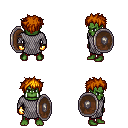
a pixel art fantasy rpg character, male body template, orc, green skin, chain mail, red pants, dark blonde bedhead hairstyle, gold gloves, shield, four views (front, back, left, right), 2x2 character sprite sheet, small pixel art, hard edges, no anti-aliasing